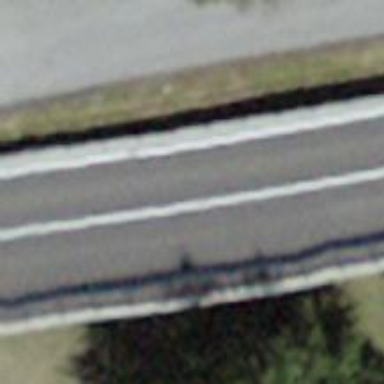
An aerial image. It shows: Primary highway bridge with asphalt surface and no sidewalk.